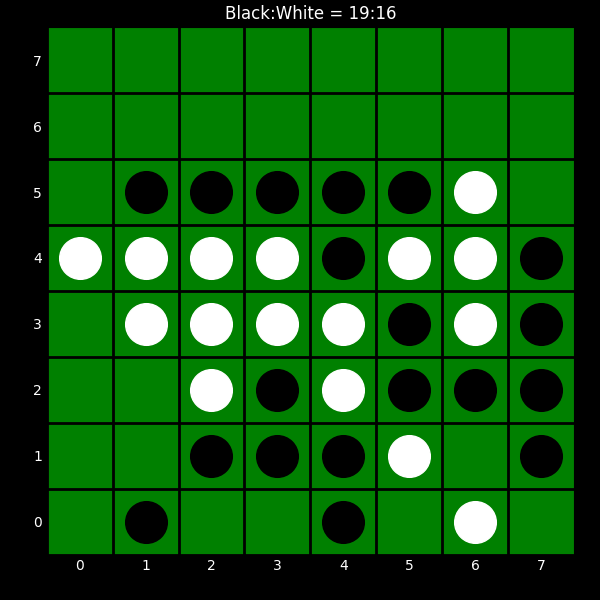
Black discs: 19
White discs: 16